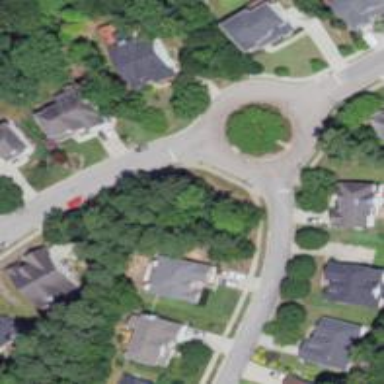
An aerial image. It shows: Residential road with asphalt surface leading to roundabout.